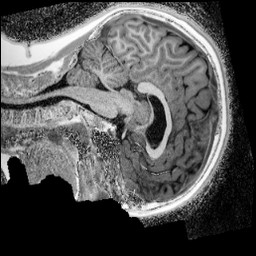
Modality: UNIT1_denoised
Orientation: sagittal
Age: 13
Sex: male
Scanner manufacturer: siemens
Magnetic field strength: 3 T
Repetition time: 4 s
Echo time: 0.00299 s